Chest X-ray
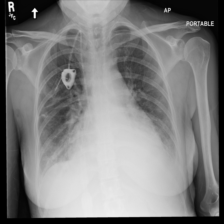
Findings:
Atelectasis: positive
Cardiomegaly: negative
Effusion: positive
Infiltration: positive
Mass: negative
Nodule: negative
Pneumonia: negative
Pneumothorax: negative
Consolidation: positive
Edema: negative
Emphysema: negative
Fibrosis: negative
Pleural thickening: negative
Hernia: negative